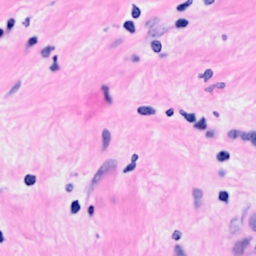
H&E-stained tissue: Breast